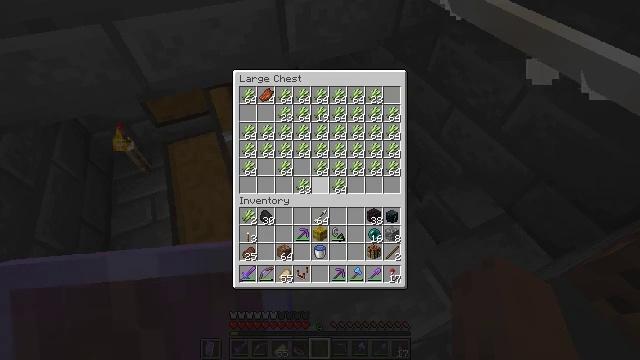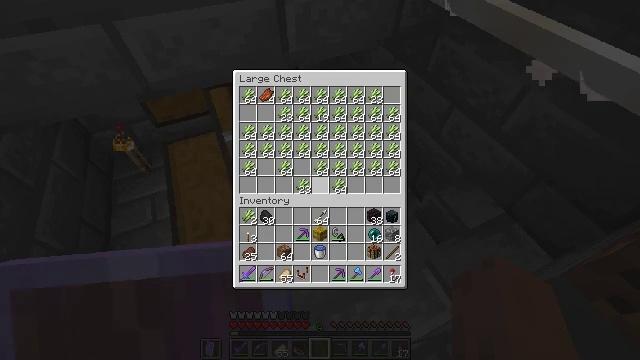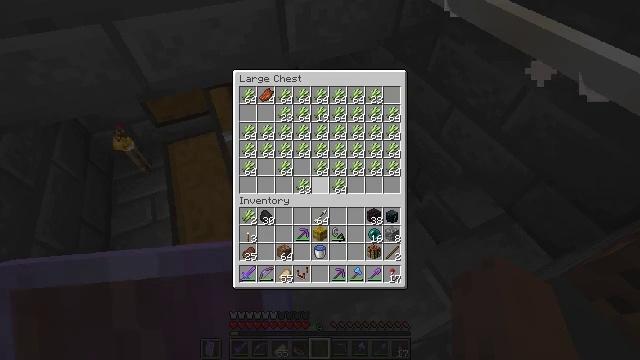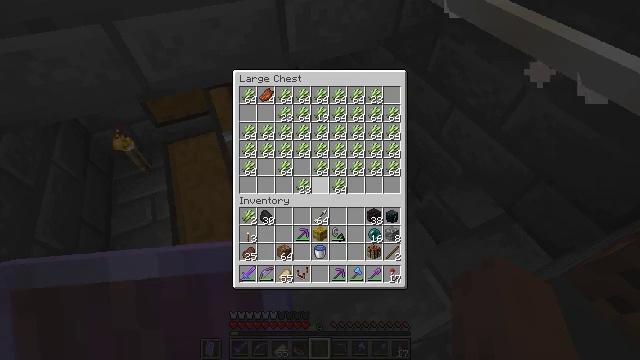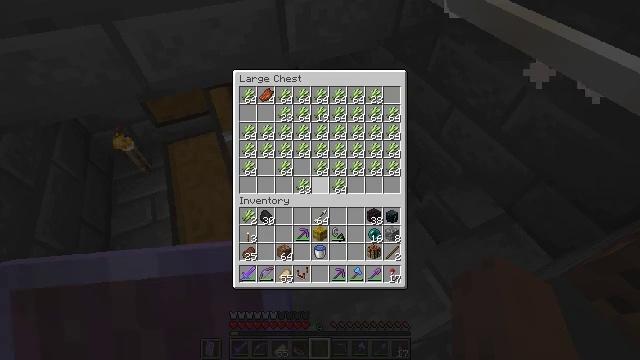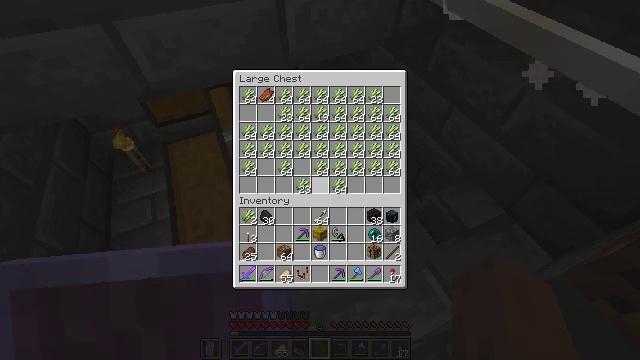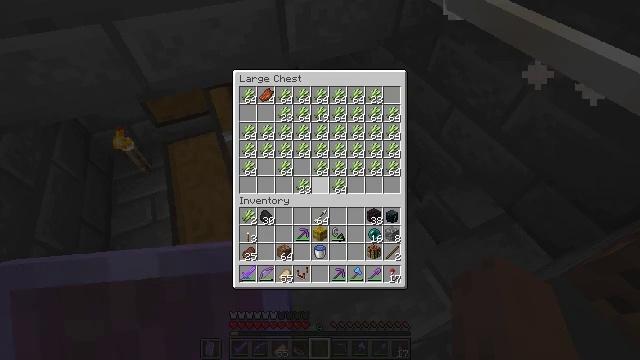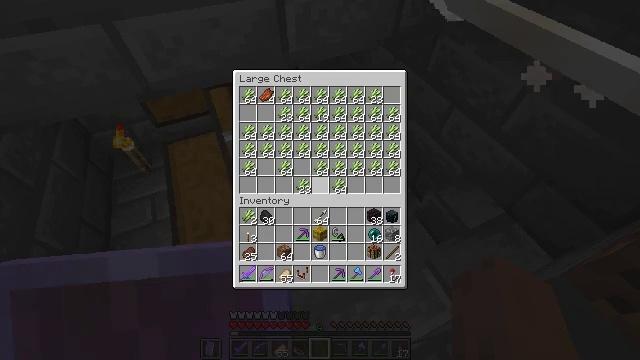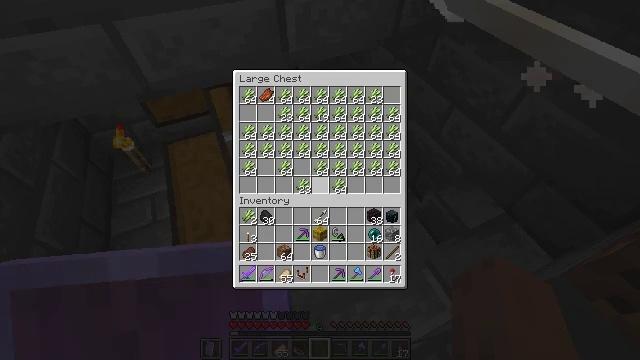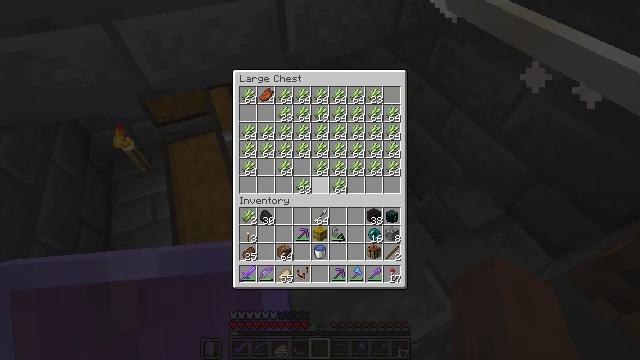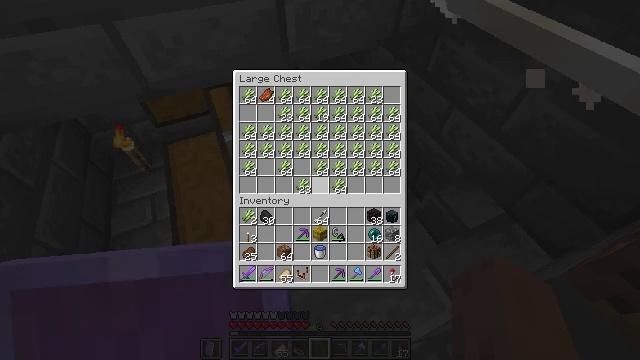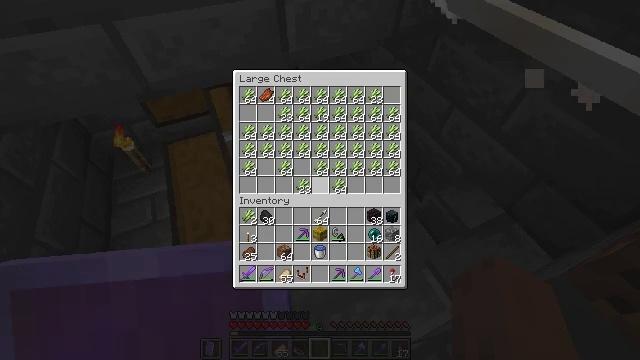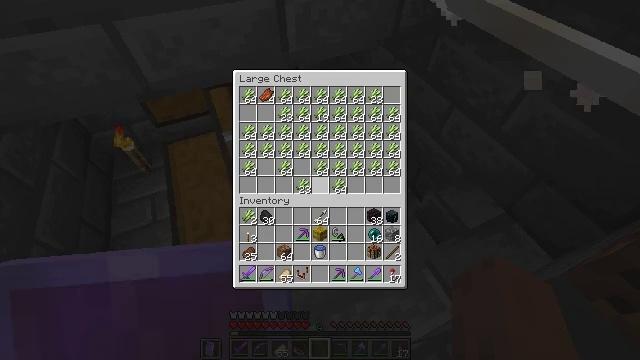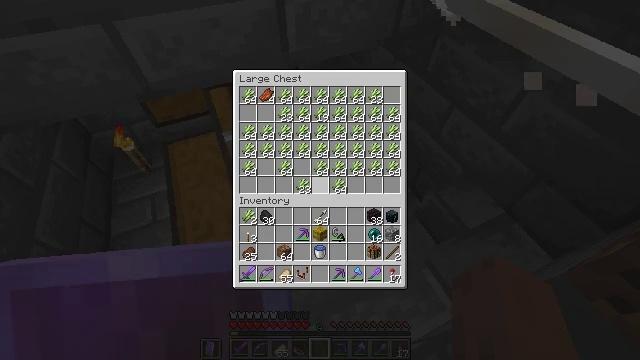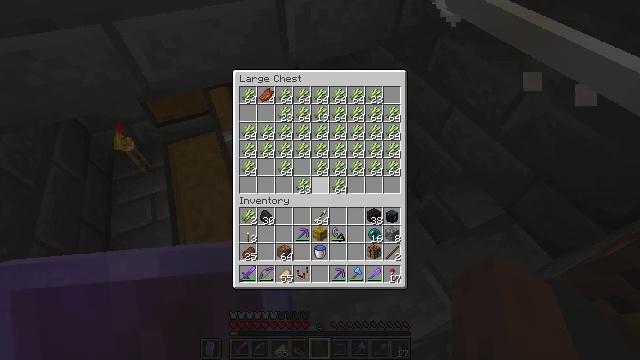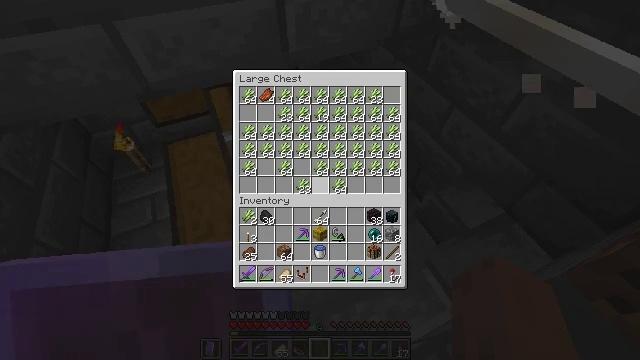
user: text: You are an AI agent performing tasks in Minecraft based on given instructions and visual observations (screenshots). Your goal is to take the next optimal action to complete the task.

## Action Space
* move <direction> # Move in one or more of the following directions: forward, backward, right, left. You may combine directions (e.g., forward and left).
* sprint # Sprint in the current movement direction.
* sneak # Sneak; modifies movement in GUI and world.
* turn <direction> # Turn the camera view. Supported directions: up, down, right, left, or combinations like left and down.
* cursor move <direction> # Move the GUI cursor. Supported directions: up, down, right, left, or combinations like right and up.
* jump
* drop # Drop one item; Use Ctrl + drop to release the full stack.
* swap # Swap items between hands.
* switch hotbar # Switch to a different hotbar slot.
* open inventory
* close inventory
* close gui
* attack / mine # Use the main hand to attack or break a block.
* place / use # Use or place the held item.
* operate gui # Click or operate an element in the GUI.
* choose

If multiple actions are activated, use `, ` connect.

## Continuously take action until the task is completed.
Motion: motion action
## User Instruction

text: Collect the comparator from redstone setup.
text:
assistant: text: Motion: no_op
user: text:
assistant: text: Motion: no_op
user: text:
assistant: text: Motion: no_op
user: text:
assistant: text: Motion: no_op
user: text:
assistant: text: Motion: no_op
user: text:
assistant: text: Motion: no_op
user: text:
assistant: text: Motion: no_op
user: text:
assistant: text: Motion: no_op
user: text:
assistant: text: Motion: no_op
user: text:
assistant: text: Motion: no_op
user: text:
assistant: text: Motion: no_op
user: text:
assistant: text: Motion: no_op
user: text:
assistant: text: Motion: no_op
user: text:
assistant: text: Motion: no_op
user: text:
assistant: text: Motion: no_op
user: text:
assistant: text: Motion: no_op
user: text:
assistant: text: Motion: no_op
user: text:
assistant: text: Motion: no_op
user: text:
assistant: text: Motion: no_op
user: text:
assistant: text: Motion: no_op
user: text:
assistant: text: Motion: no_op
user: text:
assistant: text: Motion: no_op
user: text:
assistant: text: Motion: no_op
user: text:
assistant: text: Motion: no_op
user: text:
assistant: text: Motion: no_op
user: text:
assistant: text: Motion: no_op
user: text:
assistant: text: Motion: no_op
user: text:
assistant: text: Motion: no_op
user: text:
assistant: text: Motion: no_op
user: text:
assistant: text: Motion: no_op